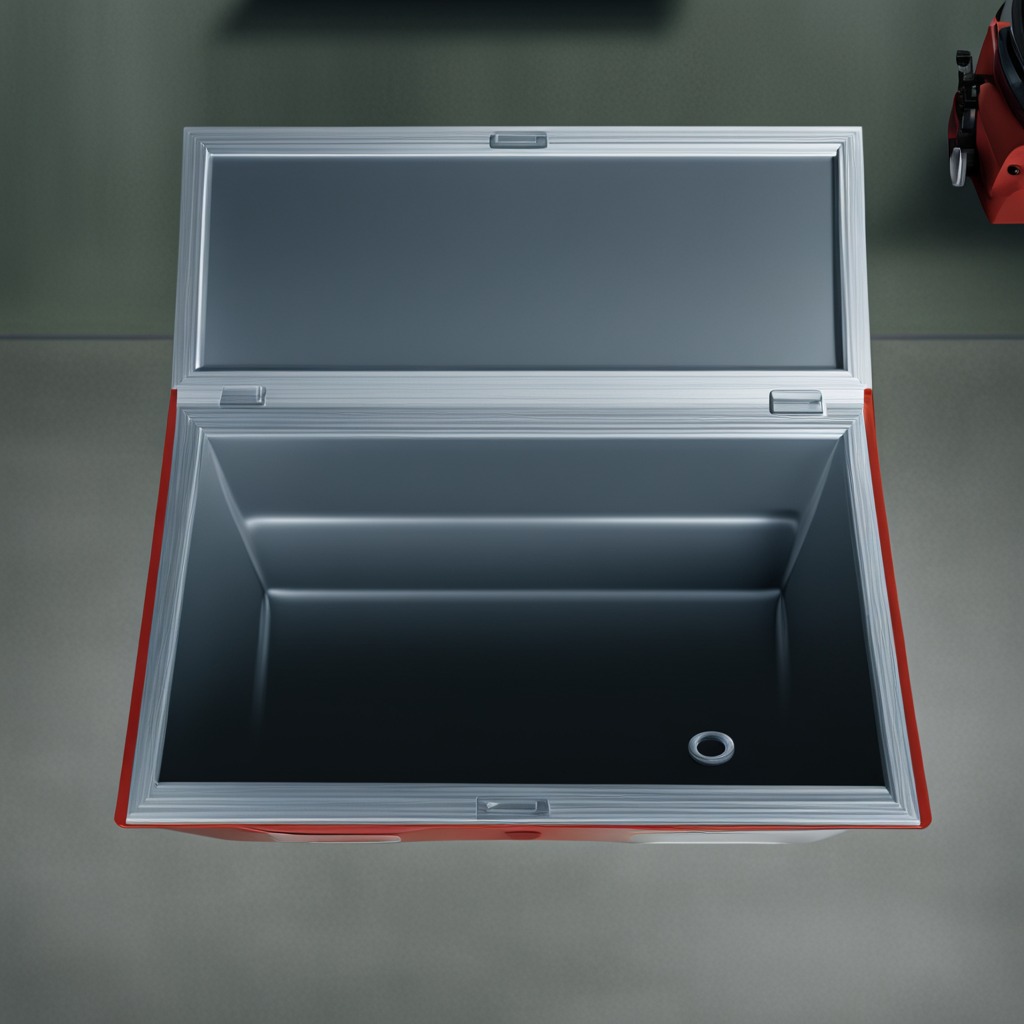
A flat metal washer lies on a toolbox surface in an airplane hangar workshop.